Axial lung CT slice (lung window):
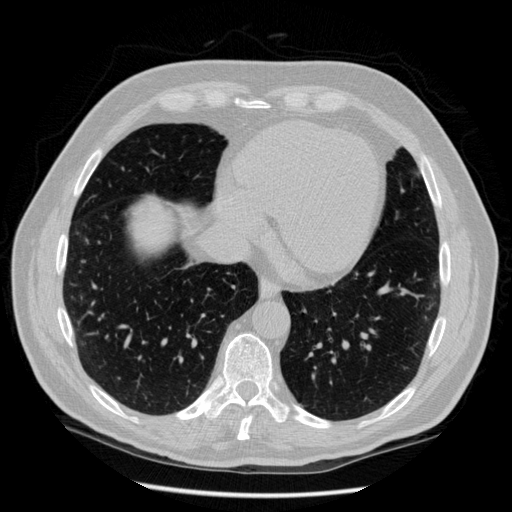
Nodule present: no